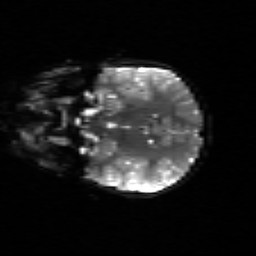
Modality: sbref
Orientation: coronal
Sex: female
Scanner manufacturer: siemens
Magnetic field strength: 3 T
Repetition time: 5 s
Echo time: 0.071 s